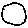
Label: moon